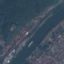
Land use / land cover class: River